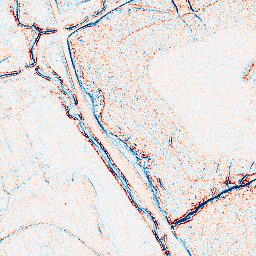
Category: edge_preserving
Decomposition family: anisotropic_diffusion
Decomposition parameters: iterations: 5
kappa: 50
gamma: 0.1
Upsampling method: regularized
Upsampling parameters: scale: 2
lambda_reg: 0.01
Upsampling scale: 2